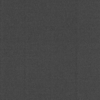
Label: dusty